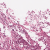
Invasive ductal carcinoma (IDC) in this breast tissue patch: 1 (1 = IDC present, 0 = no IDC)